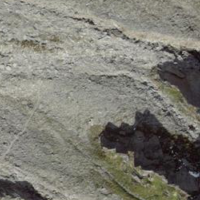
EUNIS habitat code: 31
Species observed at this site:
Rhodiola rosea
Erebia tyndarus